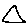
Label: triangle